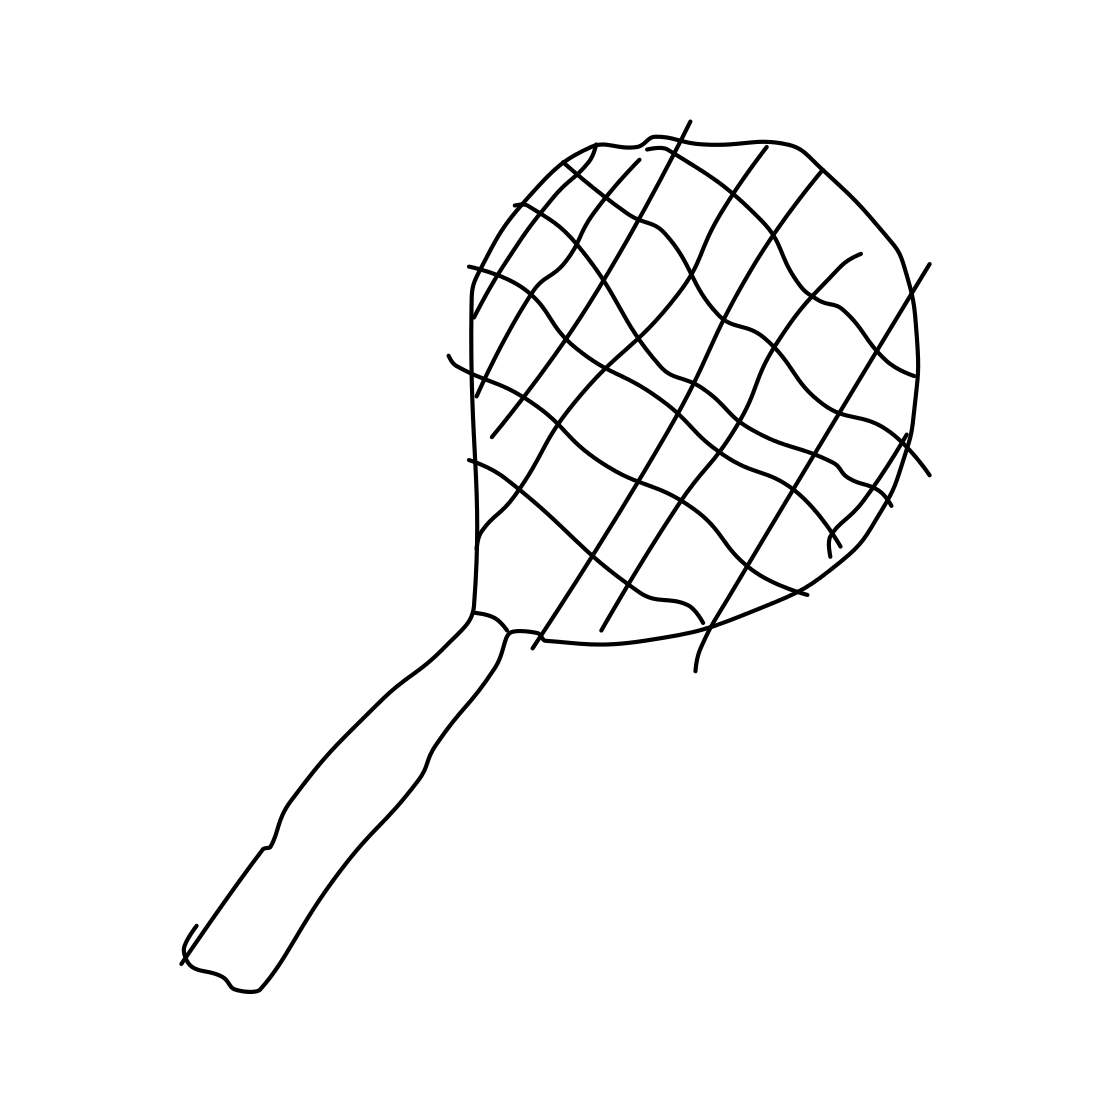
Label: tennis-racket